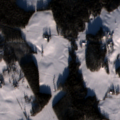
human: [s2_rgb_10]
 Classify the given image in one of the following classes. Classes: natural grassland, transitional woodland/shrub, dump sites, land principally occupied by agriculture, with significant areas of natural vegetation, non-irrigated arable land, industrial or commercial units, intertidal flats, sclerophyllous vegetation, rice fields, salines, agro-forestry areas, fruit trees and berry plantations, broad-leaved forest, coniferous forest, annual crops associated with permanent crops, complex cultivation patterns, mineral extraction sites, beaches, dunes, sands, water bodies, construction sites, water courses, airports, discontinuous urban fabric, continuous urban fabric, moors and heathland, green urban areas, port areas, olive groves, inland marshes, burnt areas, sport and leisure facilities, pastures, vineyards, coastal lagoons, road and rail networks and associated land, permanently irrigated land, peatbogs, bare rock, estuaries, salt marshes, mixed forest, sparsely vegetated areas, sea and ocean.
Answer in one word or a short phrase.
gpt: non-irrigated arable land, land principally occupied by agriculture, with significant areas of natural vegetation, coniferous forest, mixed forest